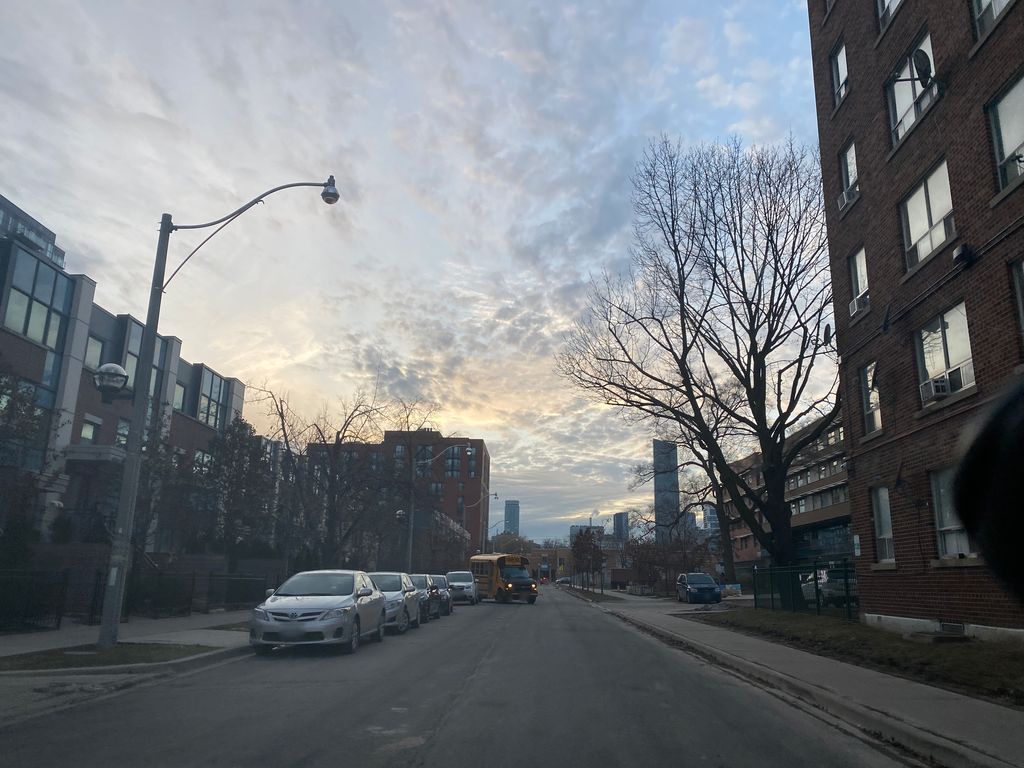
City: toronto